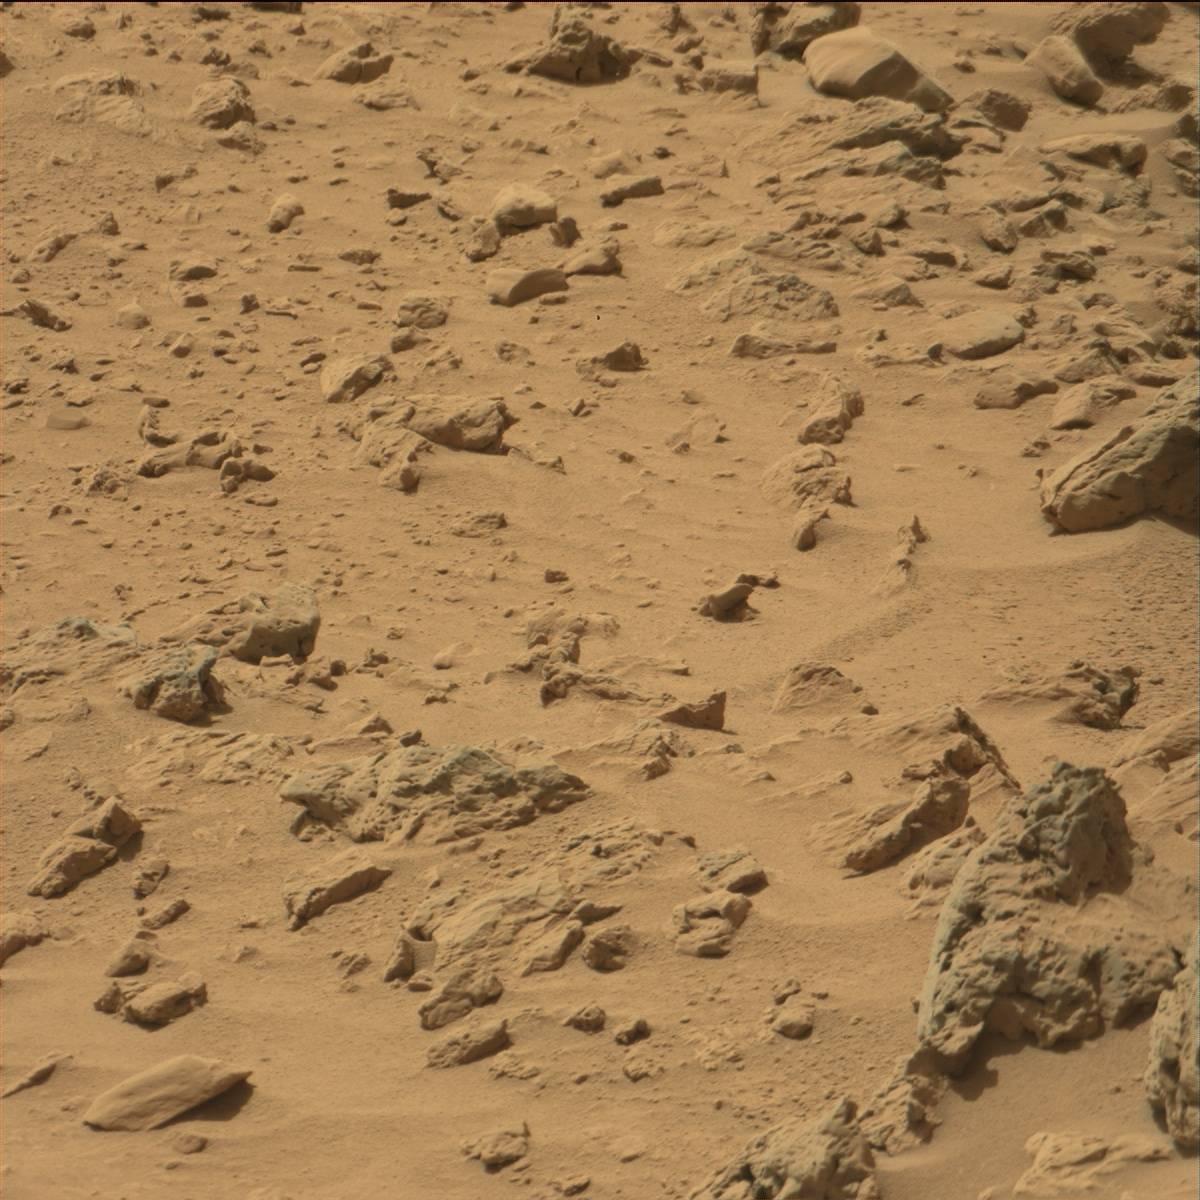
Terrain classes present: Bedrock, Sand / Soil